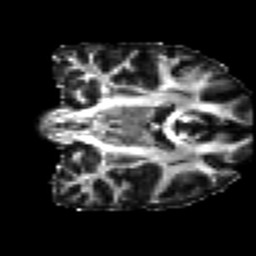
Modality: FA
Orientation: coronal
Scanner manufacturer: siemens
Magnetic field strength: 3 T
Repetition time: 7.8 s
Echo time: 0.09 s